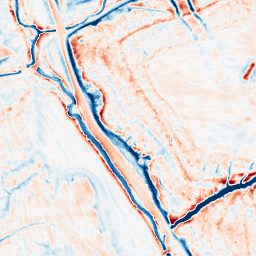
Category: edge_preserving
Decomposition family: guided
Decomposition parameters: radius: 4
eps: 0.1
Upsampling method: bspline
Upsampling parameters: scale: 2
Upsampling scale: 2